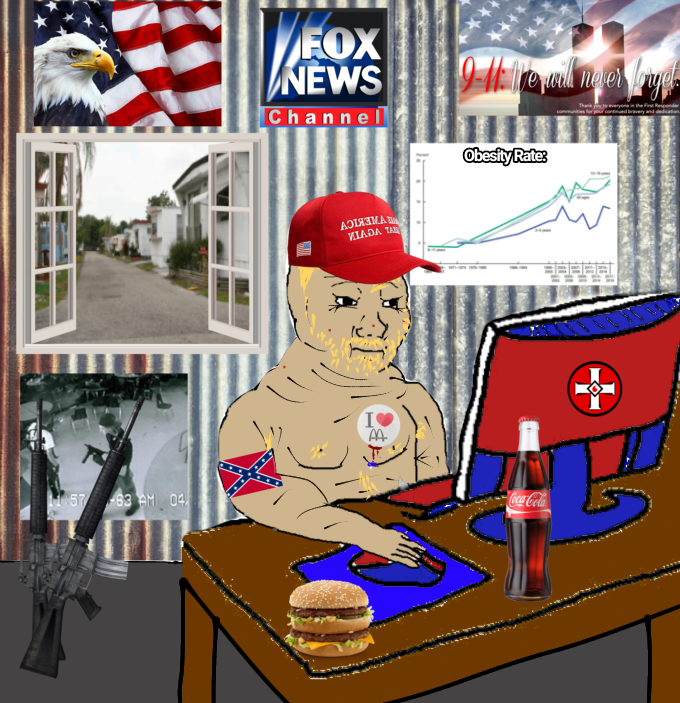
Label: 5_Wojak_with_Background